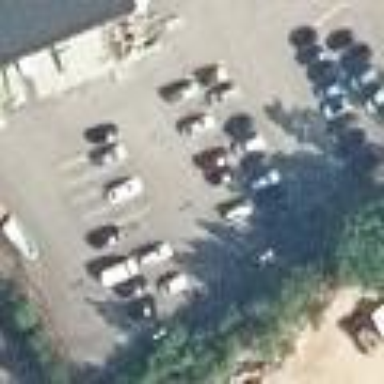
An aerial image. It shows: Parking area with asphalt surface.